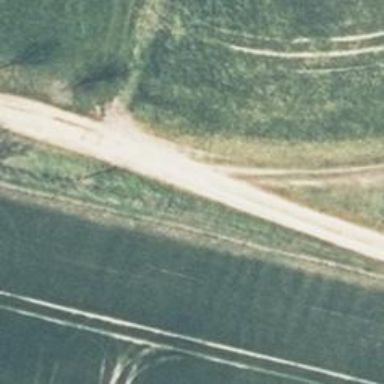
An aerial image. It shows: Track road with grade4 tracktype.